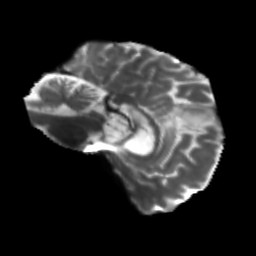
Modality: T2w
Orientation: sagittal
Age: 42
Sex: male
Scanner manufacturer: siemens
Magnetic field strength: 3 T
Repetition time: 5.25 s
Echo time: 0.08 s